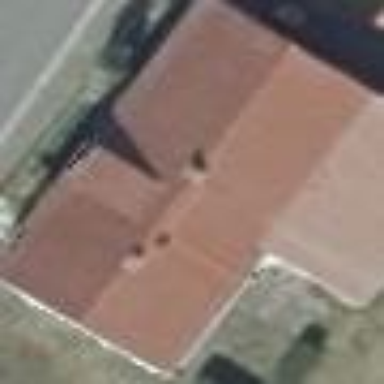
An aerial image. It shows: Building with gabled roof. The roof is red and oriented along the building.